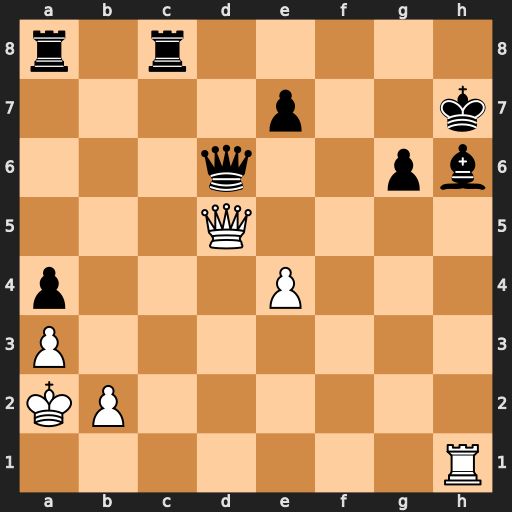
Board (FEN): r1r5/4p2k/3q2pb/3Q4/p3P3/P7/KP6/7R
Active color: w
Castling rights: -
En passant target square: -
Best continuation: Qf7+ Kh8 Rxh6#